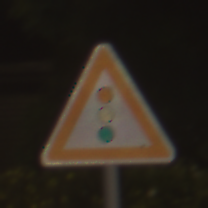
Verkehrszeichen: Lichtzeichenanlage
Umgebung: Outdoor, Suburban
Tageszeit: Night
Wetter: PartlyCloudy
Licht: Artificial
Jahreszeit: NotSpecified
Kontrast: HighContrast